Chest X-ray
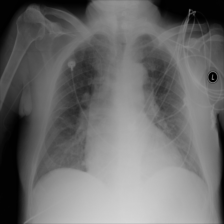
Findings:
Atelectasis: negative
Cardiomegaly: negative
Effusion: negative
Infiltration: negative
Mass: negative
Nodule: negative
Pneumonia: negative
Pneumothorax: negative
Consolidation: negative
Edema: negative
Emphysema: negative
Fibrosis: negative
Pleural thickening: negative
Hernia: negative